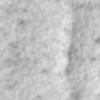
Label: no_change